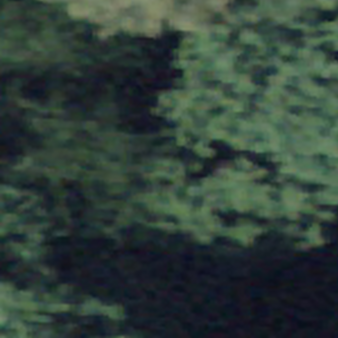
Label: other